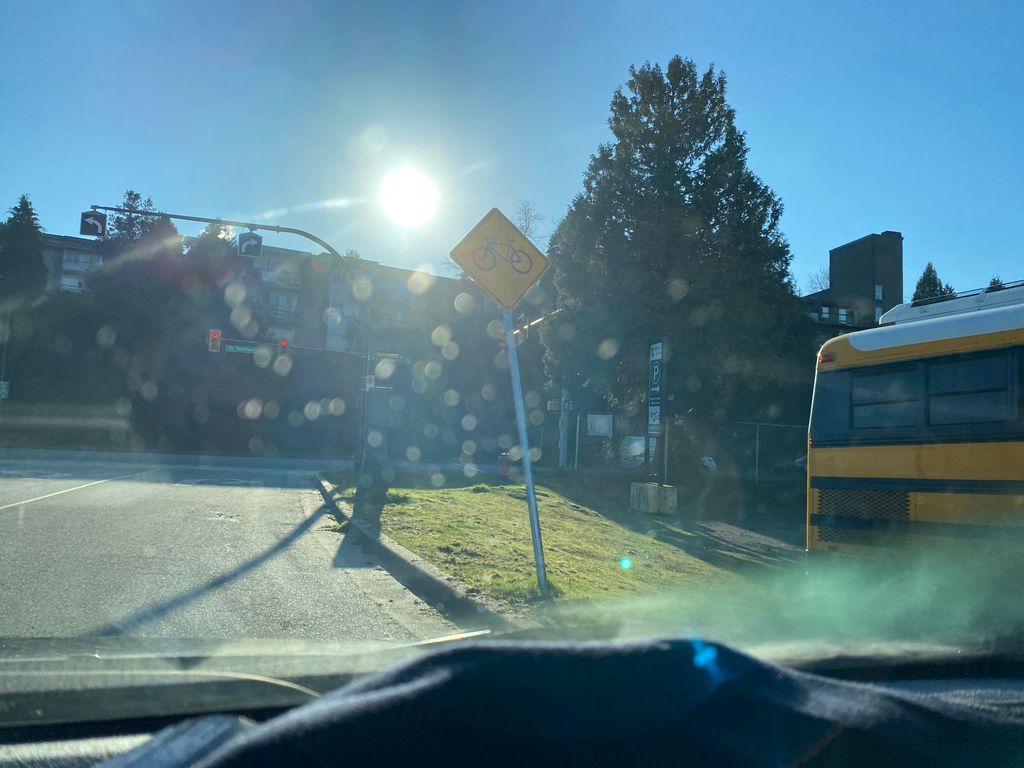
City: vancouver